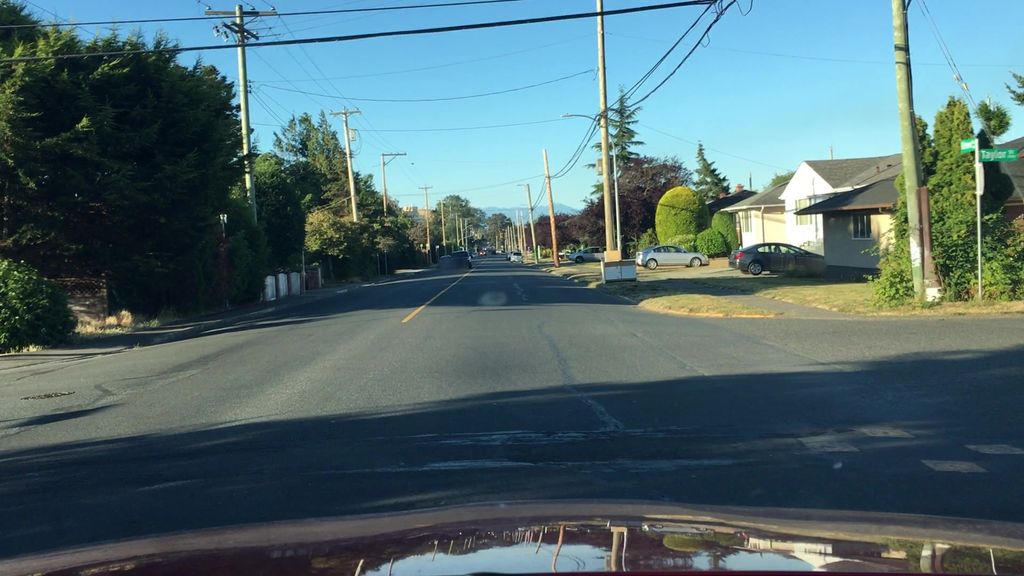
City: victoria